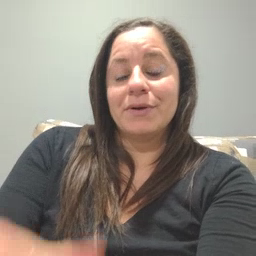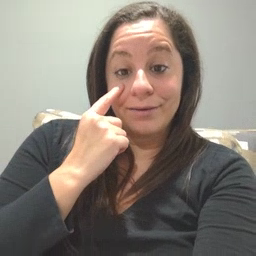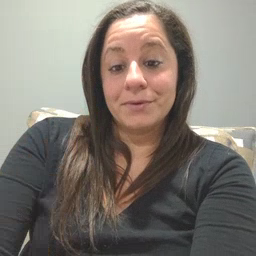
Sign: eye